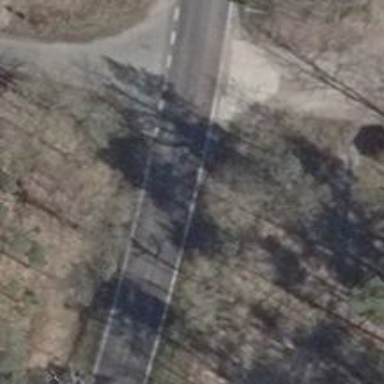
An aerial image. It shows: Secondary road with asphalt surface and lane markings.